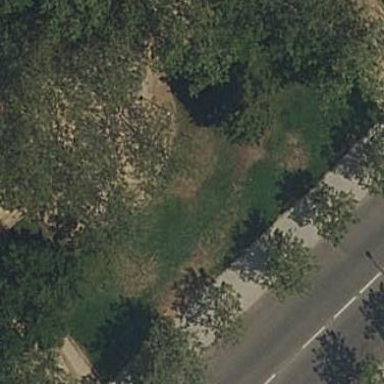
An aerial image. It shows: Garden with kerb border.